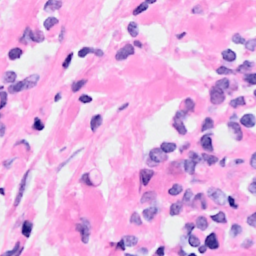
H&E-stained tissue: Breast